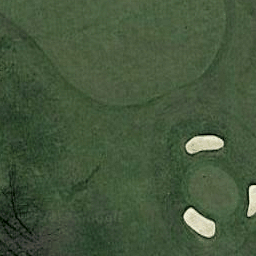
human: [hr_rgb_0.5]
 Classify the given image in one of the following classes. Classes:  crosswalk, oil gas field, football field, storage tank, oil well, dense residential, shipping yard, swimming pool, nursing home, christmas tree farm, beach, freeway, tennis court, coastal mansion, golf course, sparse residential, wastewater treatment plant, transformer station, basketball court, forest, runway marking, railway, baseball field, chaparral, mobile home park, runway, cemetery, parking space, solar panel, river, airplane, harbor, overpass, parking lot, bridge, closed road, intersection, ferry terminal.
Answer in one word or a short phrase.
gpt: golf course